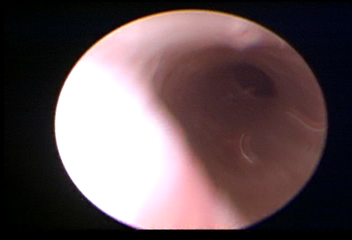
Modality: WLC
Class: Normal mucosa
Bladder cancer association: No